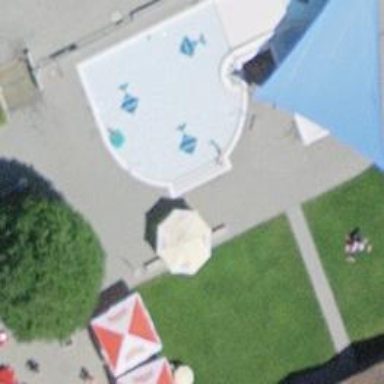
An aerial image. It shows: Swimming pool located in leisure land.